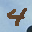
Label: 4